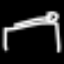
Label: bed